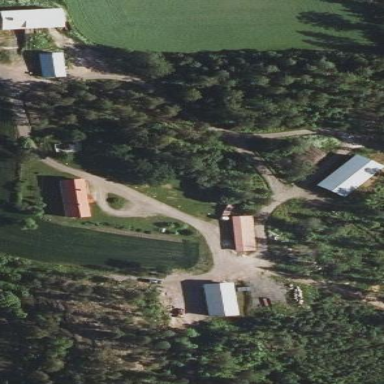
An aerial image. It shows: Farmyard area.